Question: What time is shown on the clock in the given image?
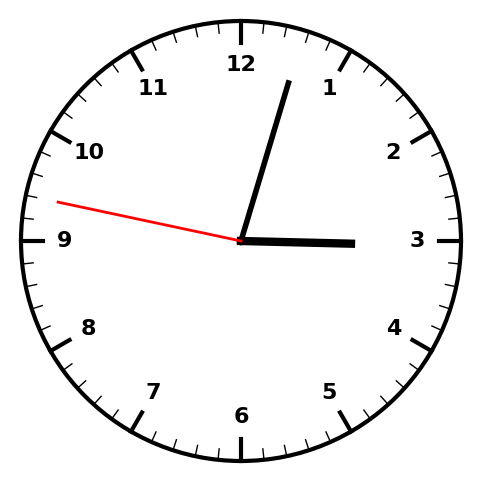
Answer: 03:02:47